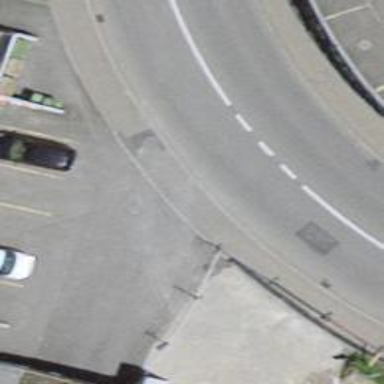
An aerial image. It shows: Sidewalk.